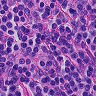
Metastatic tissue present: no